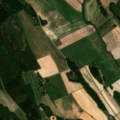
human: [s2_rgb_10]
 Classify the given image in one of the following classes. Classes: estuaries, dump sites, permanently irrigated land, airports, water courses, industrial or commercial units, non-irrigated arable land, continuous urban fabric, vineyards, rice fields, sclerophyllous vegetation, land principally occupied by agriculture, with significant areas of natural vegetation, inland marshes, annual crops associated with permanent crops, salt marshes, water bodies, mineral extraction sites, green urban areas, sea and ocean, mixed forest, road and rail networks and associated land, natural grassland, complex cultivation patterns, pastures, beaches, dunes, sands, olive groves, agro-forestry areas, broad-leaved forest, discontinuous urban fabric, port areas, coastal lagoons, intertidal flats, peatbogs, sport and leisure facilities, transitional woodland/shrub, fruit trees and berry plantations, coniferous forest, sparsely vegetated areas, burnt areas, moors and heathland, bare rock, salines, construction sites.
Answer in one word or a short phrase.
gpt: non-irrigated arable land, land principally occupied by agriculture, with significant areas of natural vegetation, coniferous forest, mixed forest, transitional woodland/shrub